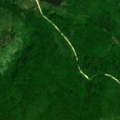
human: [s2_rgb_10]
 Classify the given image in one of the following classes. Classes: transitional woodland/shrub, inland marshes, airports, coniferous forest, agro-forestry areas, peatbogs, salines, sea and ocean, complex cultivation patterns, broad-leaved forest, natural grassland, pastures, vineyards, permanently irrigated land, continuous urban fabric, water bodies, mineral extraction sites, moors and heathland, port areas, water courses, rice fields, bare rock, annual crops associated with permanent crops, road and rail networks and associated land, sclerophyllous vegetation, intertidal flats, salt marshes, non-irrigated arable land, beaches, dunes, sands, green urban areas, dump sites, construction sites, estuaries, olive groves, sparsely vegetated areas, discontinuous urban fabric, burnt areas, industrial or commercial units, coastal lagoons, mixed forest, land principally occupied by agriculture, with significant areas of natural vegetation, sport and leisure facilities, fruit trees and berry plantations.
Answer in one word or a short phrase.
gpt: broad-leaved forest, coniferous forest